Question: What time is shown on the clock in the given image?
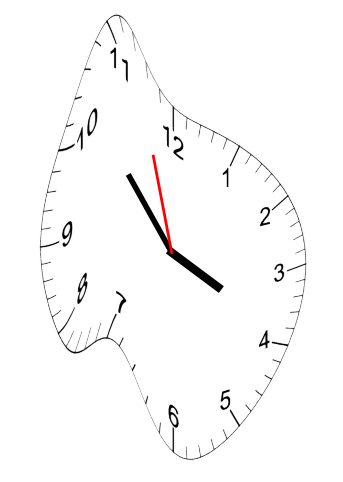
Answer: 03:52:57